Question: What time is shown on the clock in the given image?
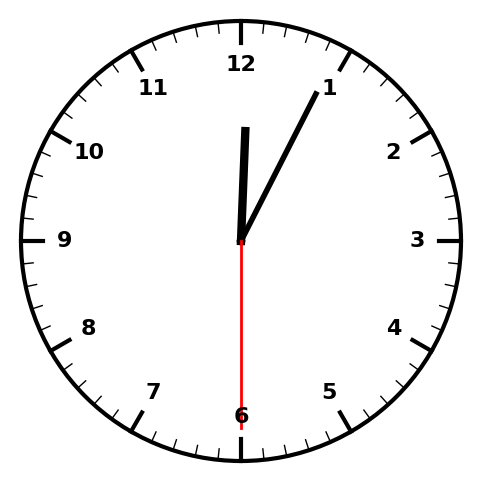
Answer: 12:04:30